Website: home-depot
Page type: review-order
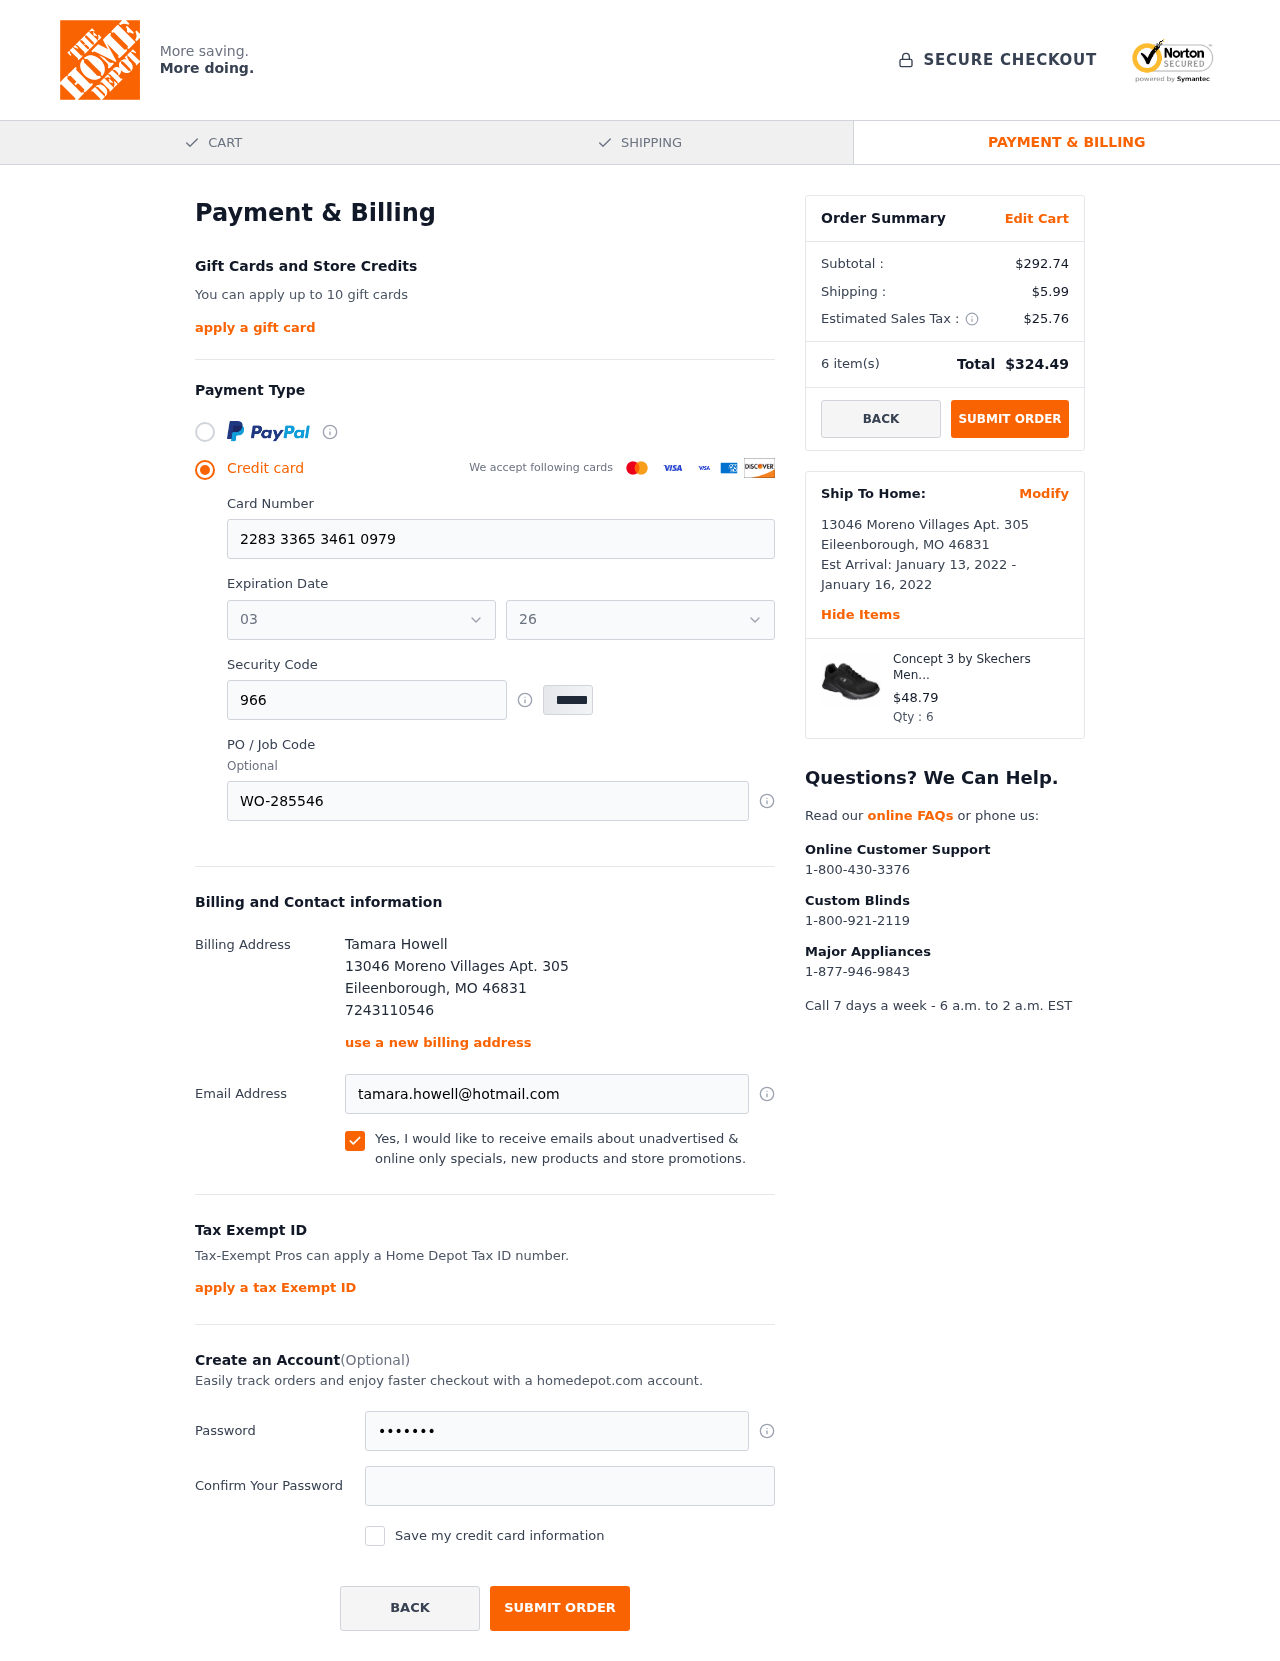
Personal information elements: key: PII_CARD_EXPIRY_MONTH
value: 03
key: PII_CARD_EXPIRY_YEAR
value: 26
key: PII_CITY
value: Eileenborough
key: PII_FULLNAME
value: Tamara Howell
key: PII_PHONE
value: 7243110546
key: PII_POSTCODE
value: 46831
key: PII_STATE_ABBR
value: MO
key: PII_STREET
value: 13046 Moreno Villages Apt. 305
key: PII_CARD_NUMBER
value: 2283 3365 3461 0979
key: PII_CARD_CVV
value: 966
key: PII_JOB_CODE
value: WO-285546
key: PII_EMAIL
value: tamara.howell@hotmail.com
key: PII_POSTCODE_FULL
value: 46831
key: PII_POSTCODE_NUMERIC
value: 46831
Product elements: key: PRODUCT1_NAME
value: Concept 3 by Skechers Men's Arizin Lace-up Sneaker,Black,10.5 Medium US
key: PRODUCT1_PRICE
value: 48.79
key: PRODUCT1_QUANTITY
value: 6
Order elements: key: ORDER_SUBTOTAL
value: $292.74
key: ORDER_SHIPPING_COST
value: $5.99
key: ORDER_TAX
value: $25.76
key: ORDER_NUM_ITEMS
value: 6
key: ORDER_TOTAL
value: $324.49
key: ORDER_SHIPPING_DATE
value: January 13, 2022
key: ORDER_DELIVERY_DATE
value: January 16, 2022